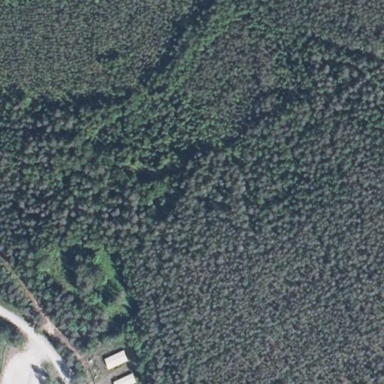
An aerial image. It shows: Mixed woodland area with various types of leaves.